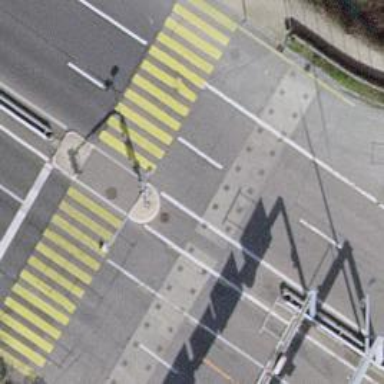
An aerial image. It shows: Road with traffic signals.